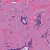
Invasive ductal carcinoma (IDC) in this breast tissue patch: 0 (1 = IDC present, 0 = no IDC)